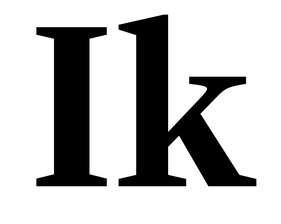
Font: LibreCaslonText_Bold